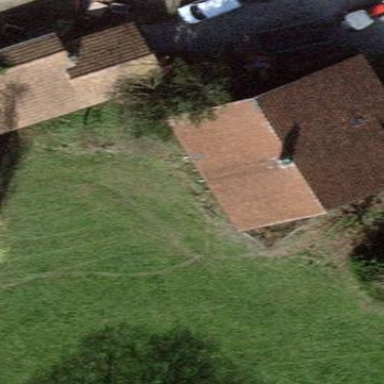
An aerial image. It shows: Farm building.